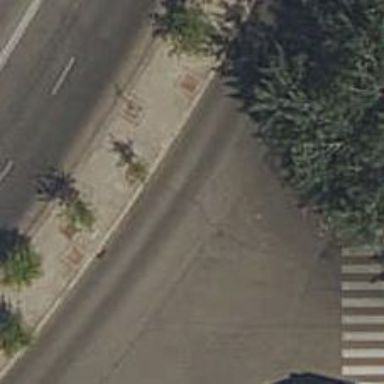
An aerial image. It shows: Pedestrian path with asphalt surface.